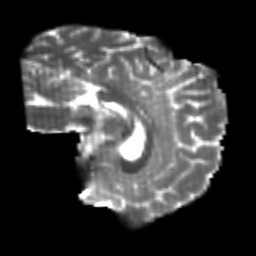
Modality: T2w
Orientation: sagittal
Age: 23
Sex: male
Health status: healthy
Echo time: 0.074 s